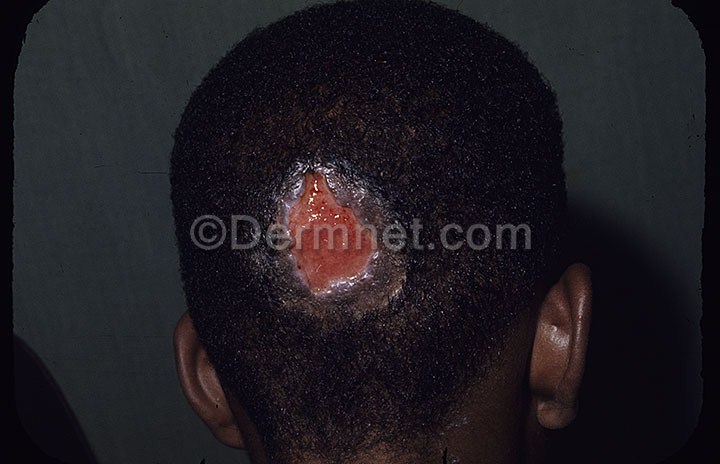
Disease: Tinea Ringworm Candidiasis and other Fungal Infections